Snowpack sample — Buffalo Mountain, Silverthorne, Colorado, USA (2/22/26, 2:02 PM MST)
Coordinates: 39.622, -106.113
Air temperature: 33 °F
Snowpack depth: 63 cm
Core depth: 20 cm
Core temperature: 24.8 °F
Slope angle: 11°, slope face: 116°
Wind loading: low
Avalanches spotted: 0
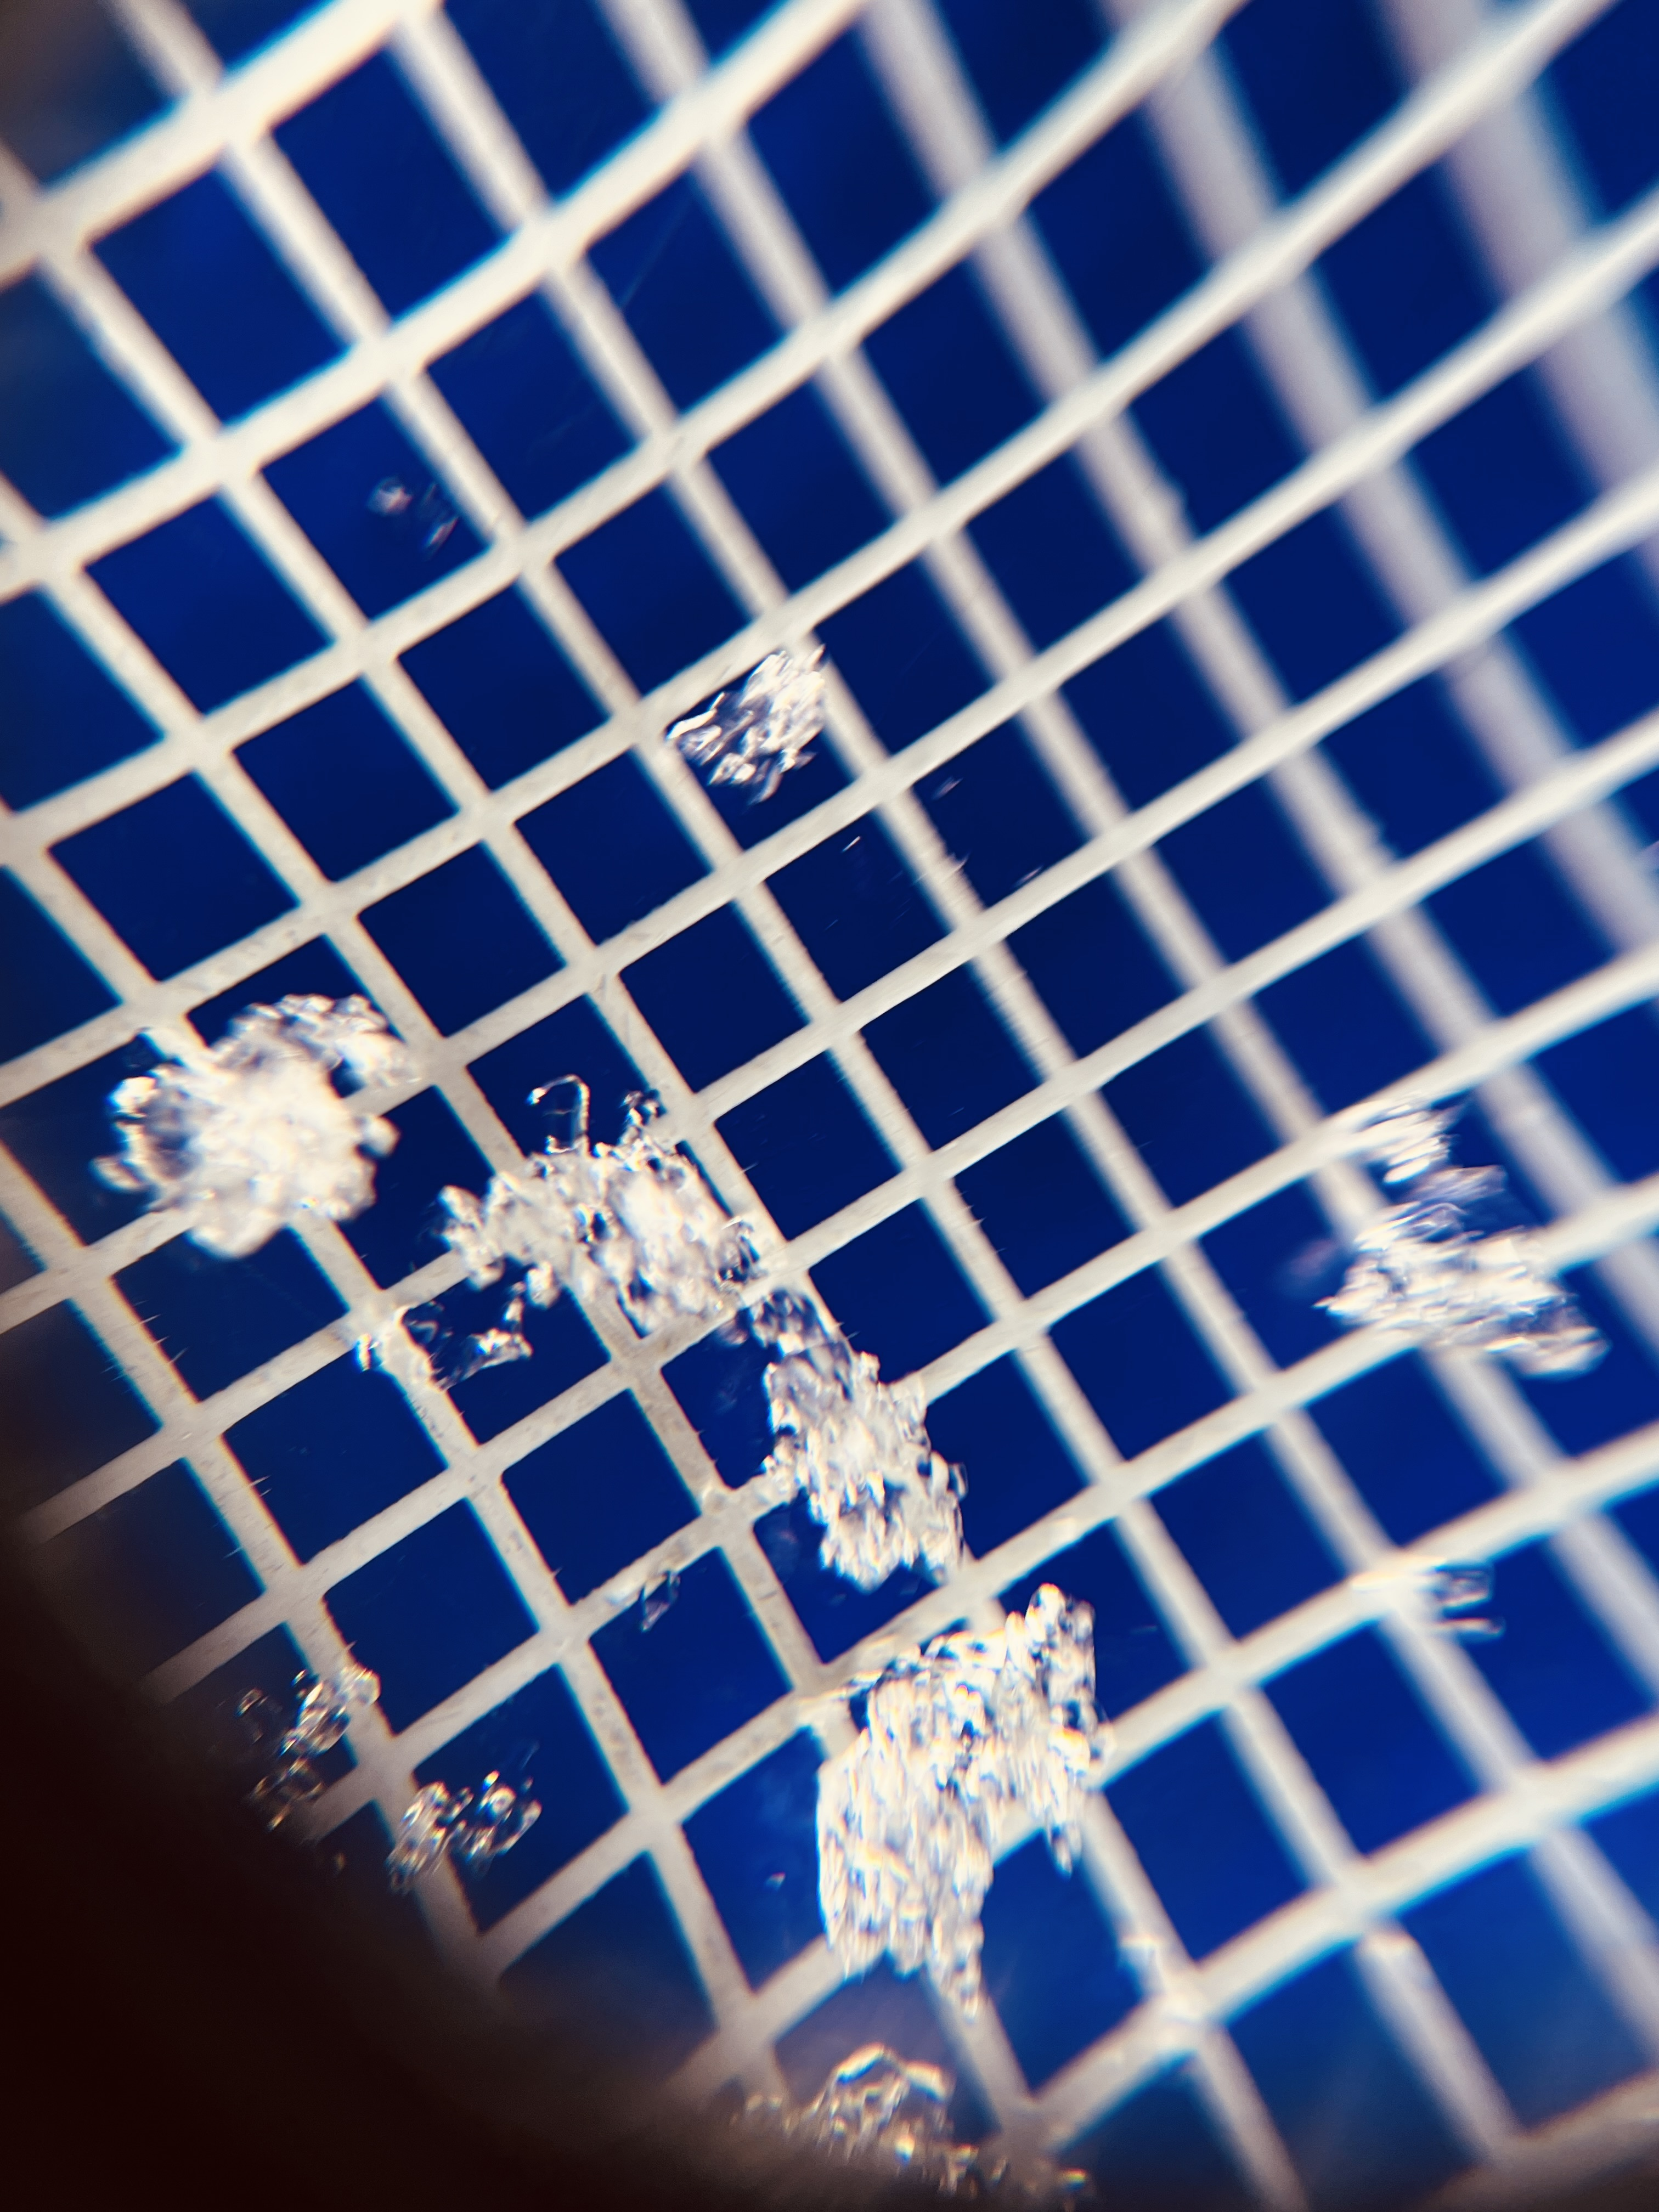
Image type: magnified_profile
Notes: In a firebreak similar to site 1, minimal wind loading with no spotted avalanches (not many faces in view though)